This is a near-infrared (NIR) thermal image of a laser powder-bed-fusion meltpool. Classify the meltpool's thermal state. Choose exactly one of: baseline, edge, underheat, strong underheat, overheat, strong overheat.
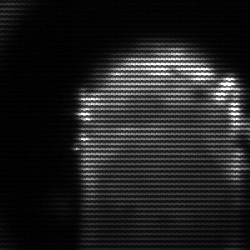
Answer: baseline